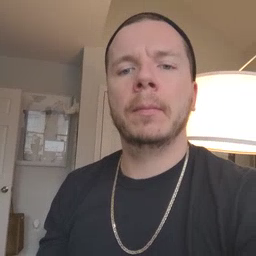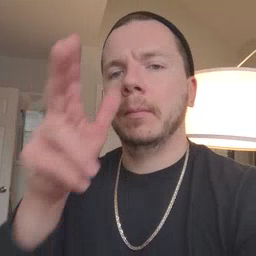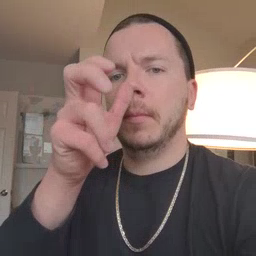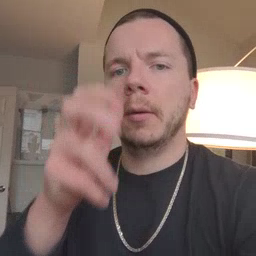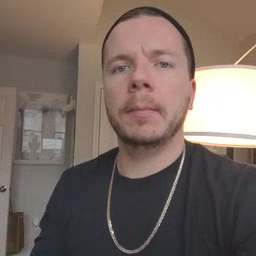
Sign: bug